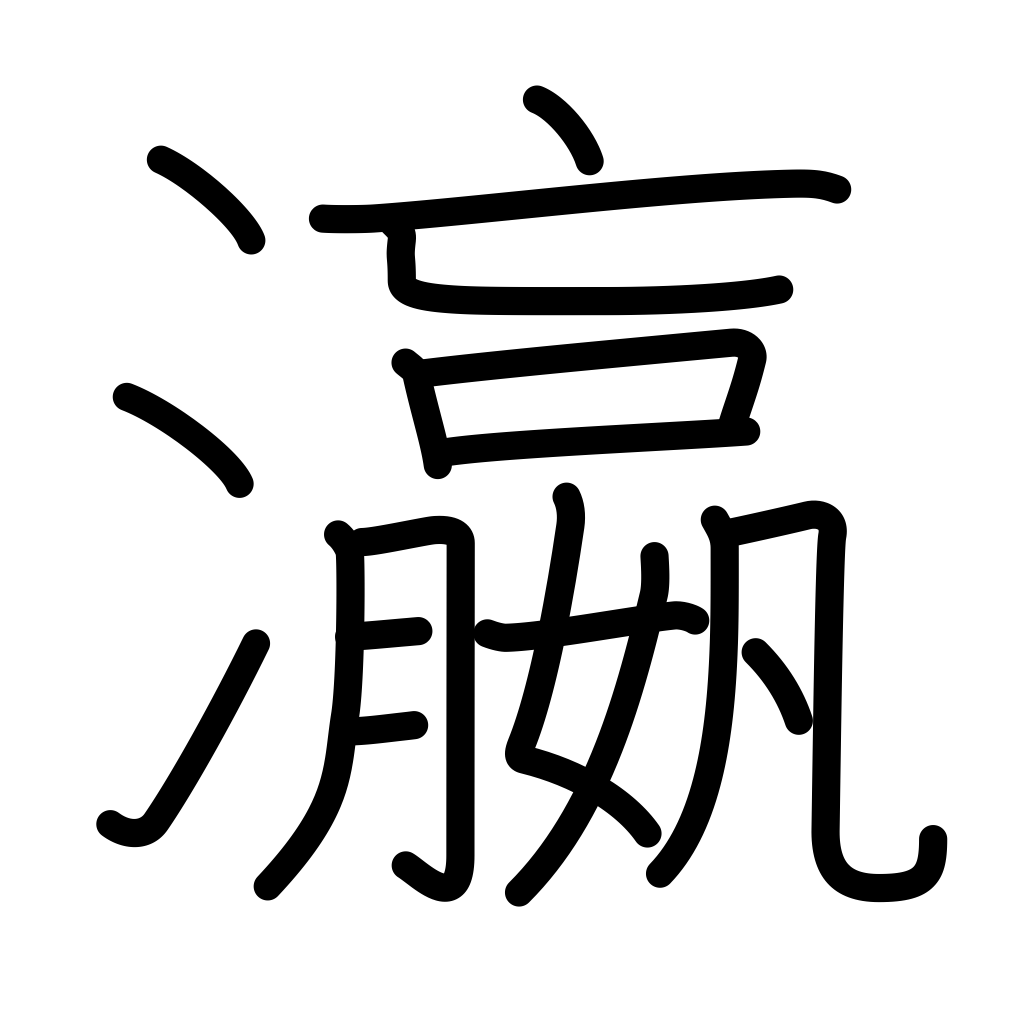
Meaning: ocean, swamp